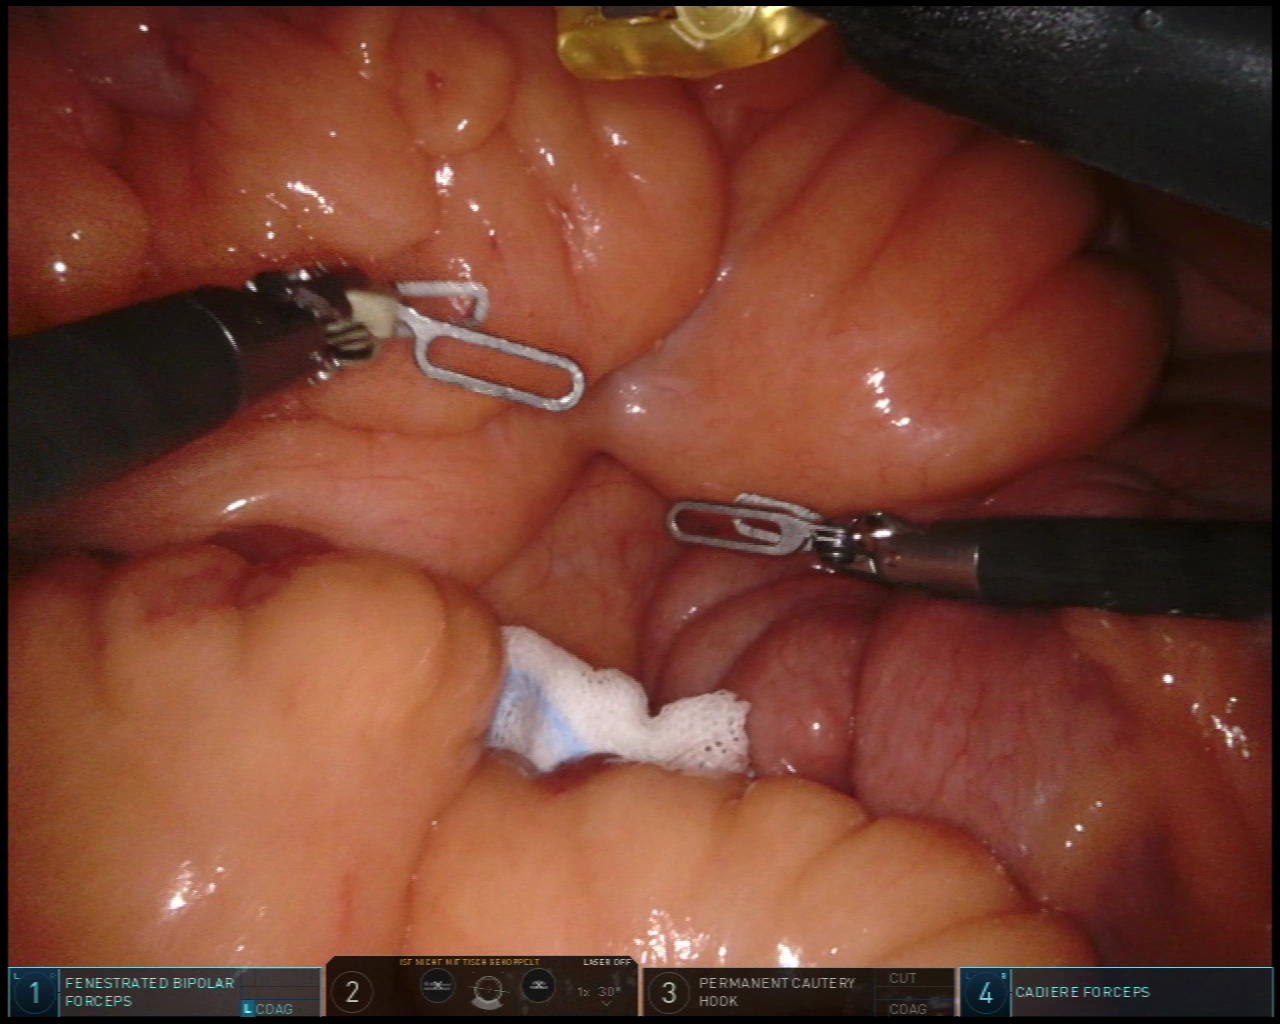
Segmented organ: small_intestine
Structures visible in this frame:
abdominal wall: no
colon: no
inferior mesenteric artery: no
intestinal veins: no
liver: no
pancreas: no
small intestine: yes
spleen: no
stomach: no
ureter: no
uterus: no
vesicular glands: no